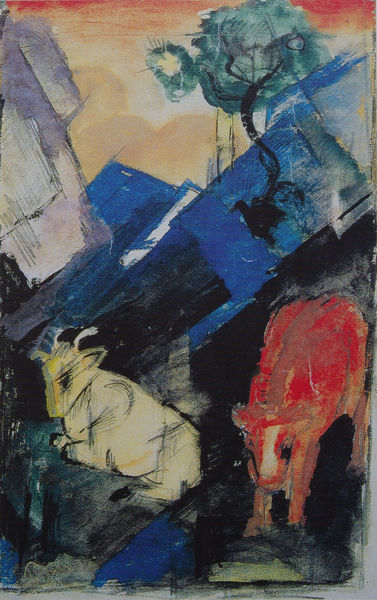
Titel: Zwei Rinder in bergiger Landschaft
Künstler: Franz Marc
Institution: Robert und Mary M. Looker
Schlagwörter: baum, berg, blau, blätter, felsen, gemälde, himmel, kopf, laub, weiß, wolken, aquarell, gelb, grün, kubismus, bunt, frau, grau, orange, rücken, schwarz, skizze, rot, schnee, tier, tiere, wiese, expressionismus, malerei, augen, stehen, stein, steine, horn, öl, baumstamm, hügel, kühe, natur, stamm, rauch, sonne, stehend, paar, ruhe, liegen, zwei, moderne, abstrakt, anstieg, berge, fels, gebirge, modern, sonnenuntergang, violett, kuh, rind, steil, liegend, abstraktion, rinder, weiden, gemalt, alpen, farbflächen, hocken, franz, schnauze, hörner, bock, stier, ziege, geometrie, blauer reiter, gams, ziegen, gemsen, facetten, franz marc, marc, gemse, kälber, steinbock, bergziegen, gämse, gämsen, steinböcke, frontel, gä, tier abstraktion